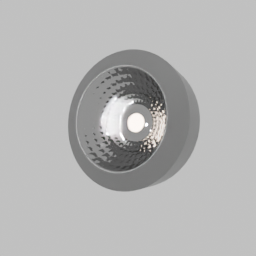
Label: lighting